Question: Ok, I am a little stumped on this NHibernate query. The confusion is around PasswordResetToken.
Firstly, here is the mapping:
'''
public ContactMap()
{
Table("Contact");
Id(x => x.ContactId, "ContactId").Unique().GeneratedBy.Increment();
Map(x => x.EmailAddress);
...
Map(x => x.JobTitle);
References(x => x.PasswordResetToken, "EmailAddress")
.PropertyRef(x => x.EmailAddress)
.Cascade.None()
.Not.LazyLoad()
.Not.Update();
HasMany(x => x.Roles)
.Table("tblContactRole").KeyColumn("ContactId").Element("Role", part => part.Type<global::NHibernate.Type.EnumStringType<ContactRoles>>())
.AsSet()
.Not.LazyLoad();
}
'''
Now here is the query:
'''
public IList<Contact> GetContacts(int id)
{
var contacts = Session.CreateCriteria<Contact>()
.Add(Restrictions.Eq("Id", id))
.Add(Restrictions.Eq("IsActive", true))
.SetFetchMode("Roles", FetchMode.Eager)
.SetFetchMode("PasswordResetToken", FetchMode.Eager)
.SetResultTransformer(CriteriaSpecification.DistinctRootEntity)
.List<Contact>();
return contacts;
}
'''
My understanding is that FetchMode.Eager means a JOIN is used instead of a SUBSELECT, so there isn't any reason there for extra calls to the db to appear.
A correct SQL query is run returning all the information required to hydrate a Contact as evidenced from the screenshot from NHProf (the highlighted query) (dont' worry about different table names etc - I have sanitized the code above):

What I don't understand is why on earth dozens of separate selects to the PasswordResetToken table are generated and run?? One of these queries is only generated for every contact that doesn't have a PasswordResetToken (ie. the first query returns nulls for those columns) - not sure what this has to do with it.
A contact might or might not have a few roles (superfluous to this issue) and similarly, may or may not have exactly one PasswordResetToken.
The DB is a little dodgy with few foreign keys. The link between Contact and PasswordResetToken in this case is a simple shared column "EmailAddress".
All these queries are generated on the running of that single line of code above (ie. that code is not in a loop).
Let me know if I am missing any info.
What should I be googling?
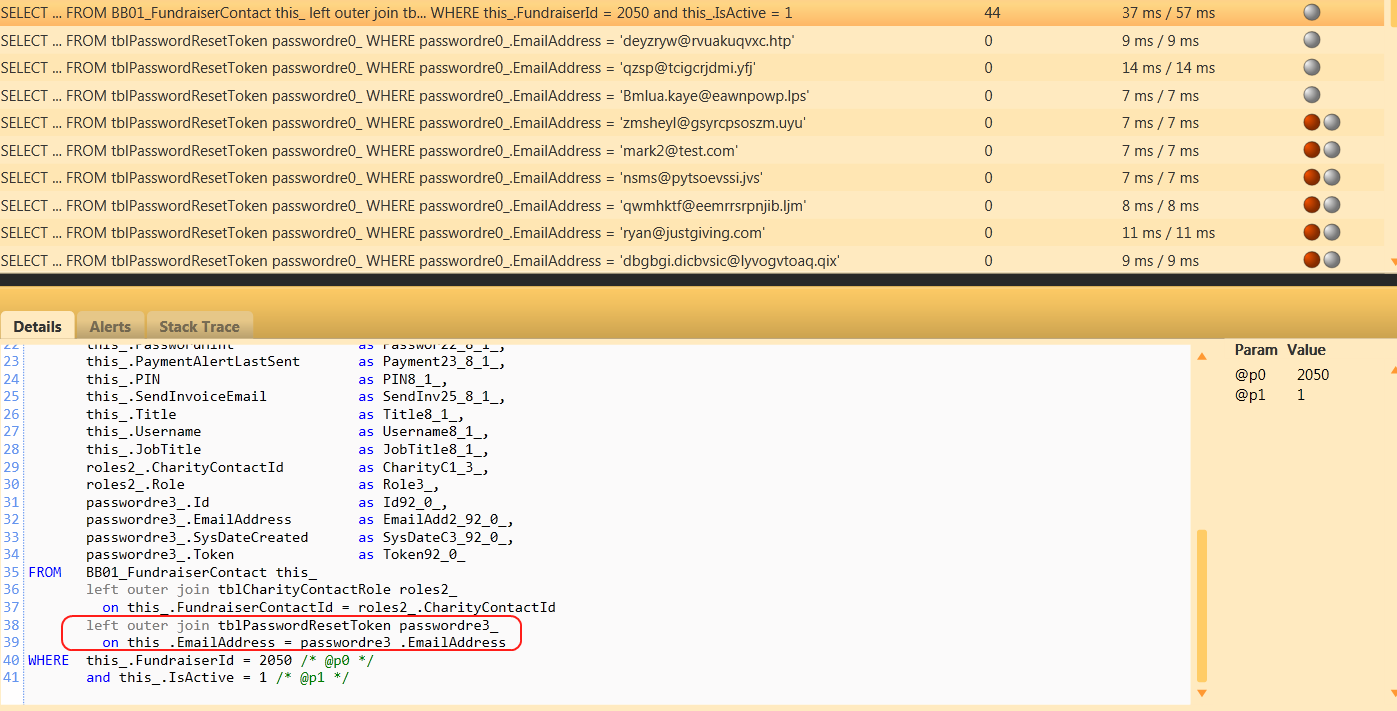
Answer: It's a <URL>. I would try to get it to work with just two queries, although from the bug report it sounds like that will be a challenge.
> The attached test shows that a many-to-one association referencing an unique property (instead of the Id) results in a select n+1 problem. Although the first statement contains the correct join, all associated entities are fetched one by one after the join select. (Entities with the same value in the unique column are even fetched more than once.)The interesting point is that this bug only occurs if the referenced
entities are already in the session cache. If they are not, no
additional select statements are created.